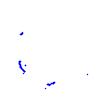
Particle: proton